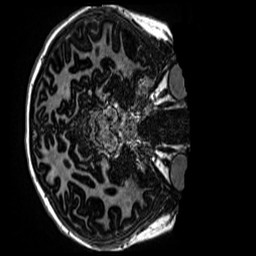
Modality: MP2RAGE
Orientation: axial
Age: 13
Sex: female
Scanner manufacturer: siemens
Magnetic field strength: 3 T
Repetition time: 4 s
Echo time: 0.00299 s